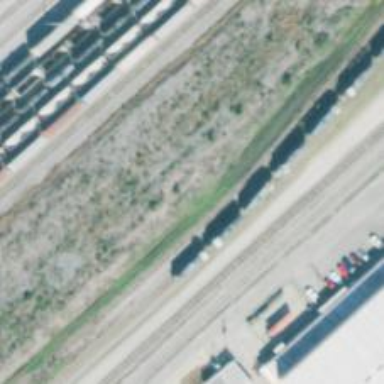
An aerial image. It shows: Abandoned railway yard.